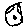
Label: moon